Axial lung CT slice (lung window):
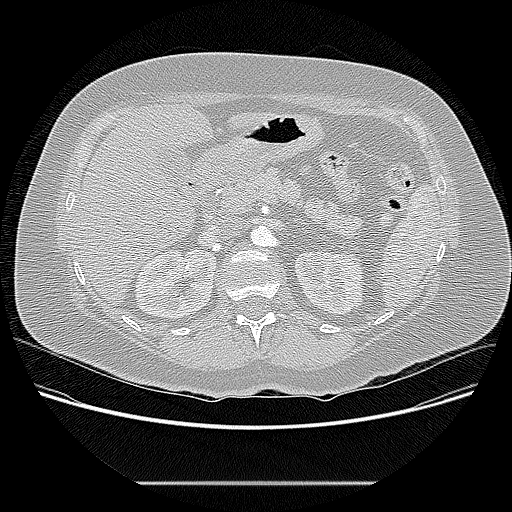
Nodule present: no